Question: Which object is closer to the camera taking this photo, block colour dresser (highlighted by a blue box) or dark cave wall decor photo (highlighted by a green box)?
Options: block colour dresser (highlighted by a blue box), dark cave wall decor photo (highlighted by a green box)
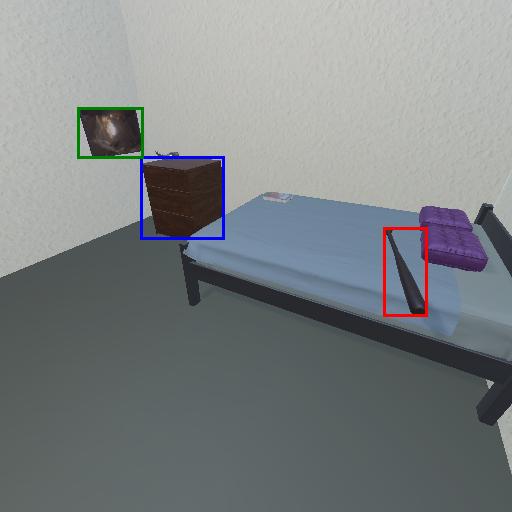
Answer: block colour dresser (highlighted by a blue box)